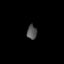
Tissue: lung
Cell type: Endothelial cells
Senescence score: 0.5556
Nuclear area (px): 139
Mean DAPI intensity: 82.655